Question: I have a database application that manages projects and its ressources (= the employees). I have an overview that displays all employees, the projects they are assigned to and how many hours they are assigned to that project.
The overview consists of two queries (recordsets) that are put together in a loop in the VBA-code.
1. query, rstEmployees:
> '''
SELECT employeeID, employeeName, SUM(janPlan), First(janRest), ... , SUM(decPlan), FIRST(decRest)
FROM tblRessources
INNER JOIN tblEmployees ON employeeID = employeeID
GROUP BY employeeID, employeeName
'''
It loops for each employee. In every loop all the correspoding projects of the employee are read and written in a temporary table. I use the following query:
1. query, rstRessources
> '''
SELECT projectName, janPlan, janRest, ... , decPlan, decRest
FROM tblRessources
INNER JOIN tblProjects ON projectID = projectID
WHERE employeeID = rstEmployees(employeeID)
'''
- -
My desired result is a continuous form that looks like this:

This procedure takes too long (up to 30 seconds) and I would like to do this only with SQL queries or a pivot table. I want to get rid of the loop because that takes too much time. Is that even possible only with SQL? Do you have any ideas how to accomplish that?
Changing the underlying tables is a possibility if it helps in any way. Also I know the tables violate atomicity and all the good normalization stuff but it works for my current solution.
Thanks for the help!
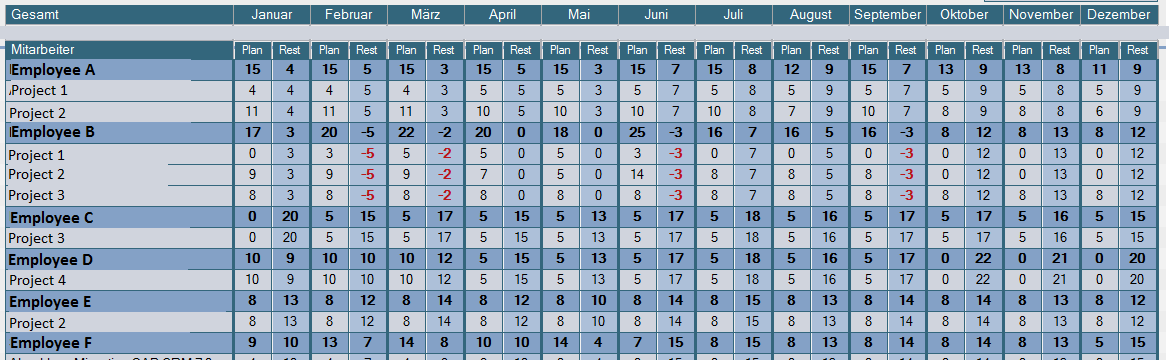
Answer: iBener gave me the deciding clues to solve my problem. I translated his MYSQL-query into access-SQL and this one works:
'''
SELECT employeeID,
SWITCH(typ = 0, 'typ 0', typ = 1, 'typ 1') AS typSwitch,
SWITCH(typ = 0, employeeName, typ = 1, projektName) AS employeeProjekt, rankName,
SumJanPlan, FJanRest
FROM(
SELECT 0 AS typ, ma.employeeName, NULL AS projektName, ma.dKX,
ma.employeeName, ma.employeeName AS rankName,
SUM(janPlan) AS SumJanPlan, FIRST(janRest) AS fJanRest
FROM tblEmployees AS ma LEFT JOIN tblRessourcs AS res ON ma.dKX = res.dKX
WHERE res.jahr = 2015
GROUP BY ma.employeeName, ma.dKX
UNION ALL
SELECT 1 AS typ, NULL AS employeeName, pro.projektName, res.dKX,
ma.employeeName AS rankName, SUM(janPlan) AS SumJanPlan, FIRST(janRest) AS fJanRest
FROM tblProjekte AS pro
INNER JOIN (tblEmployees AS ma
INNER JOIN tblRessources AS res ON ma.employeeID = res.employeeID) ON pro.projektNr = res.projektNr
WHERE res.[jahr]=2015 AND res.employeeID IN (
SELECT DISTINCT employeeID FROM tblRessources
WHERE jahr = 2015)
GROUP BY pro.projektName, ma.employeeName, res.dkx)
ORDER BY rankName, typ
'''
Note
- - -
Cheers!